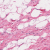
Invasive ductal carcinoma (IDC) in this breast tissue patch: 0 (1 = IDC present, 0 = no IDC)